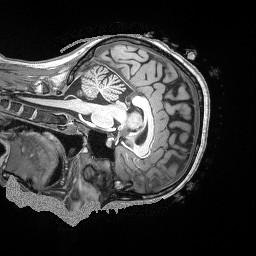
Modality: T1w
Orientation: sagittal
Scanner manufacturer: siemens
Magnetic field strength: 3 T
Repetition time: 2.53 s
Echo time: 0.00169 s